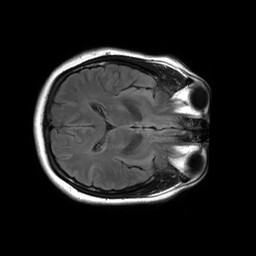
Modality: FLAIR
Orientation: axial
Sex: female
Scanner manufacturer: philips
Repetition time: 11 s
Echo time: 0.125 s